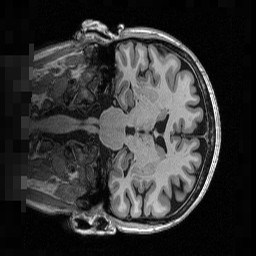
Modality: T1w
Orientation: coronal
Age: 53
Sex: female
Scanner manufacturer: siemens
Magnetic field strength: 3 T
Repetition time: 2.53 s